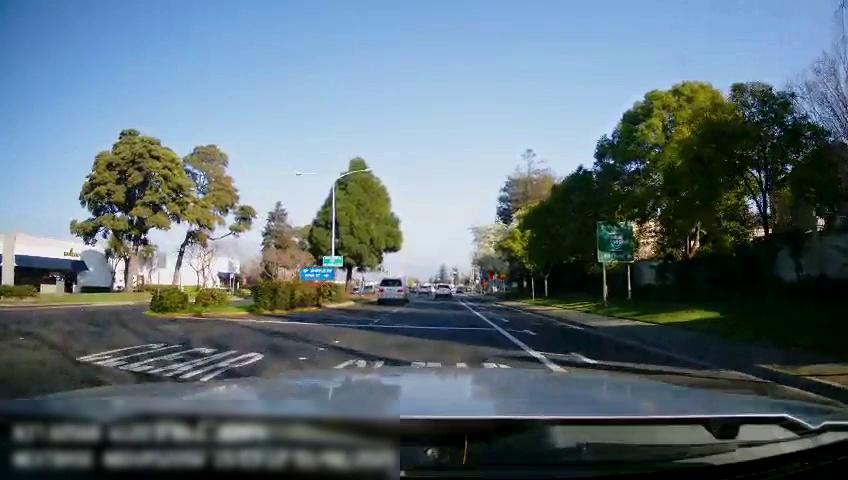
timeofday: Day
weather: Sunny
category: Drivable Space
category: Vehicles | SUV
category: Vehicles | Van
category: Vehicles | SUV
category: Lanes | Current Lane
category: Lanes | Current Lane
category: Traffic | Signs
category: Traffic | Signs
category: Traffic | Signs